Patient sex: F
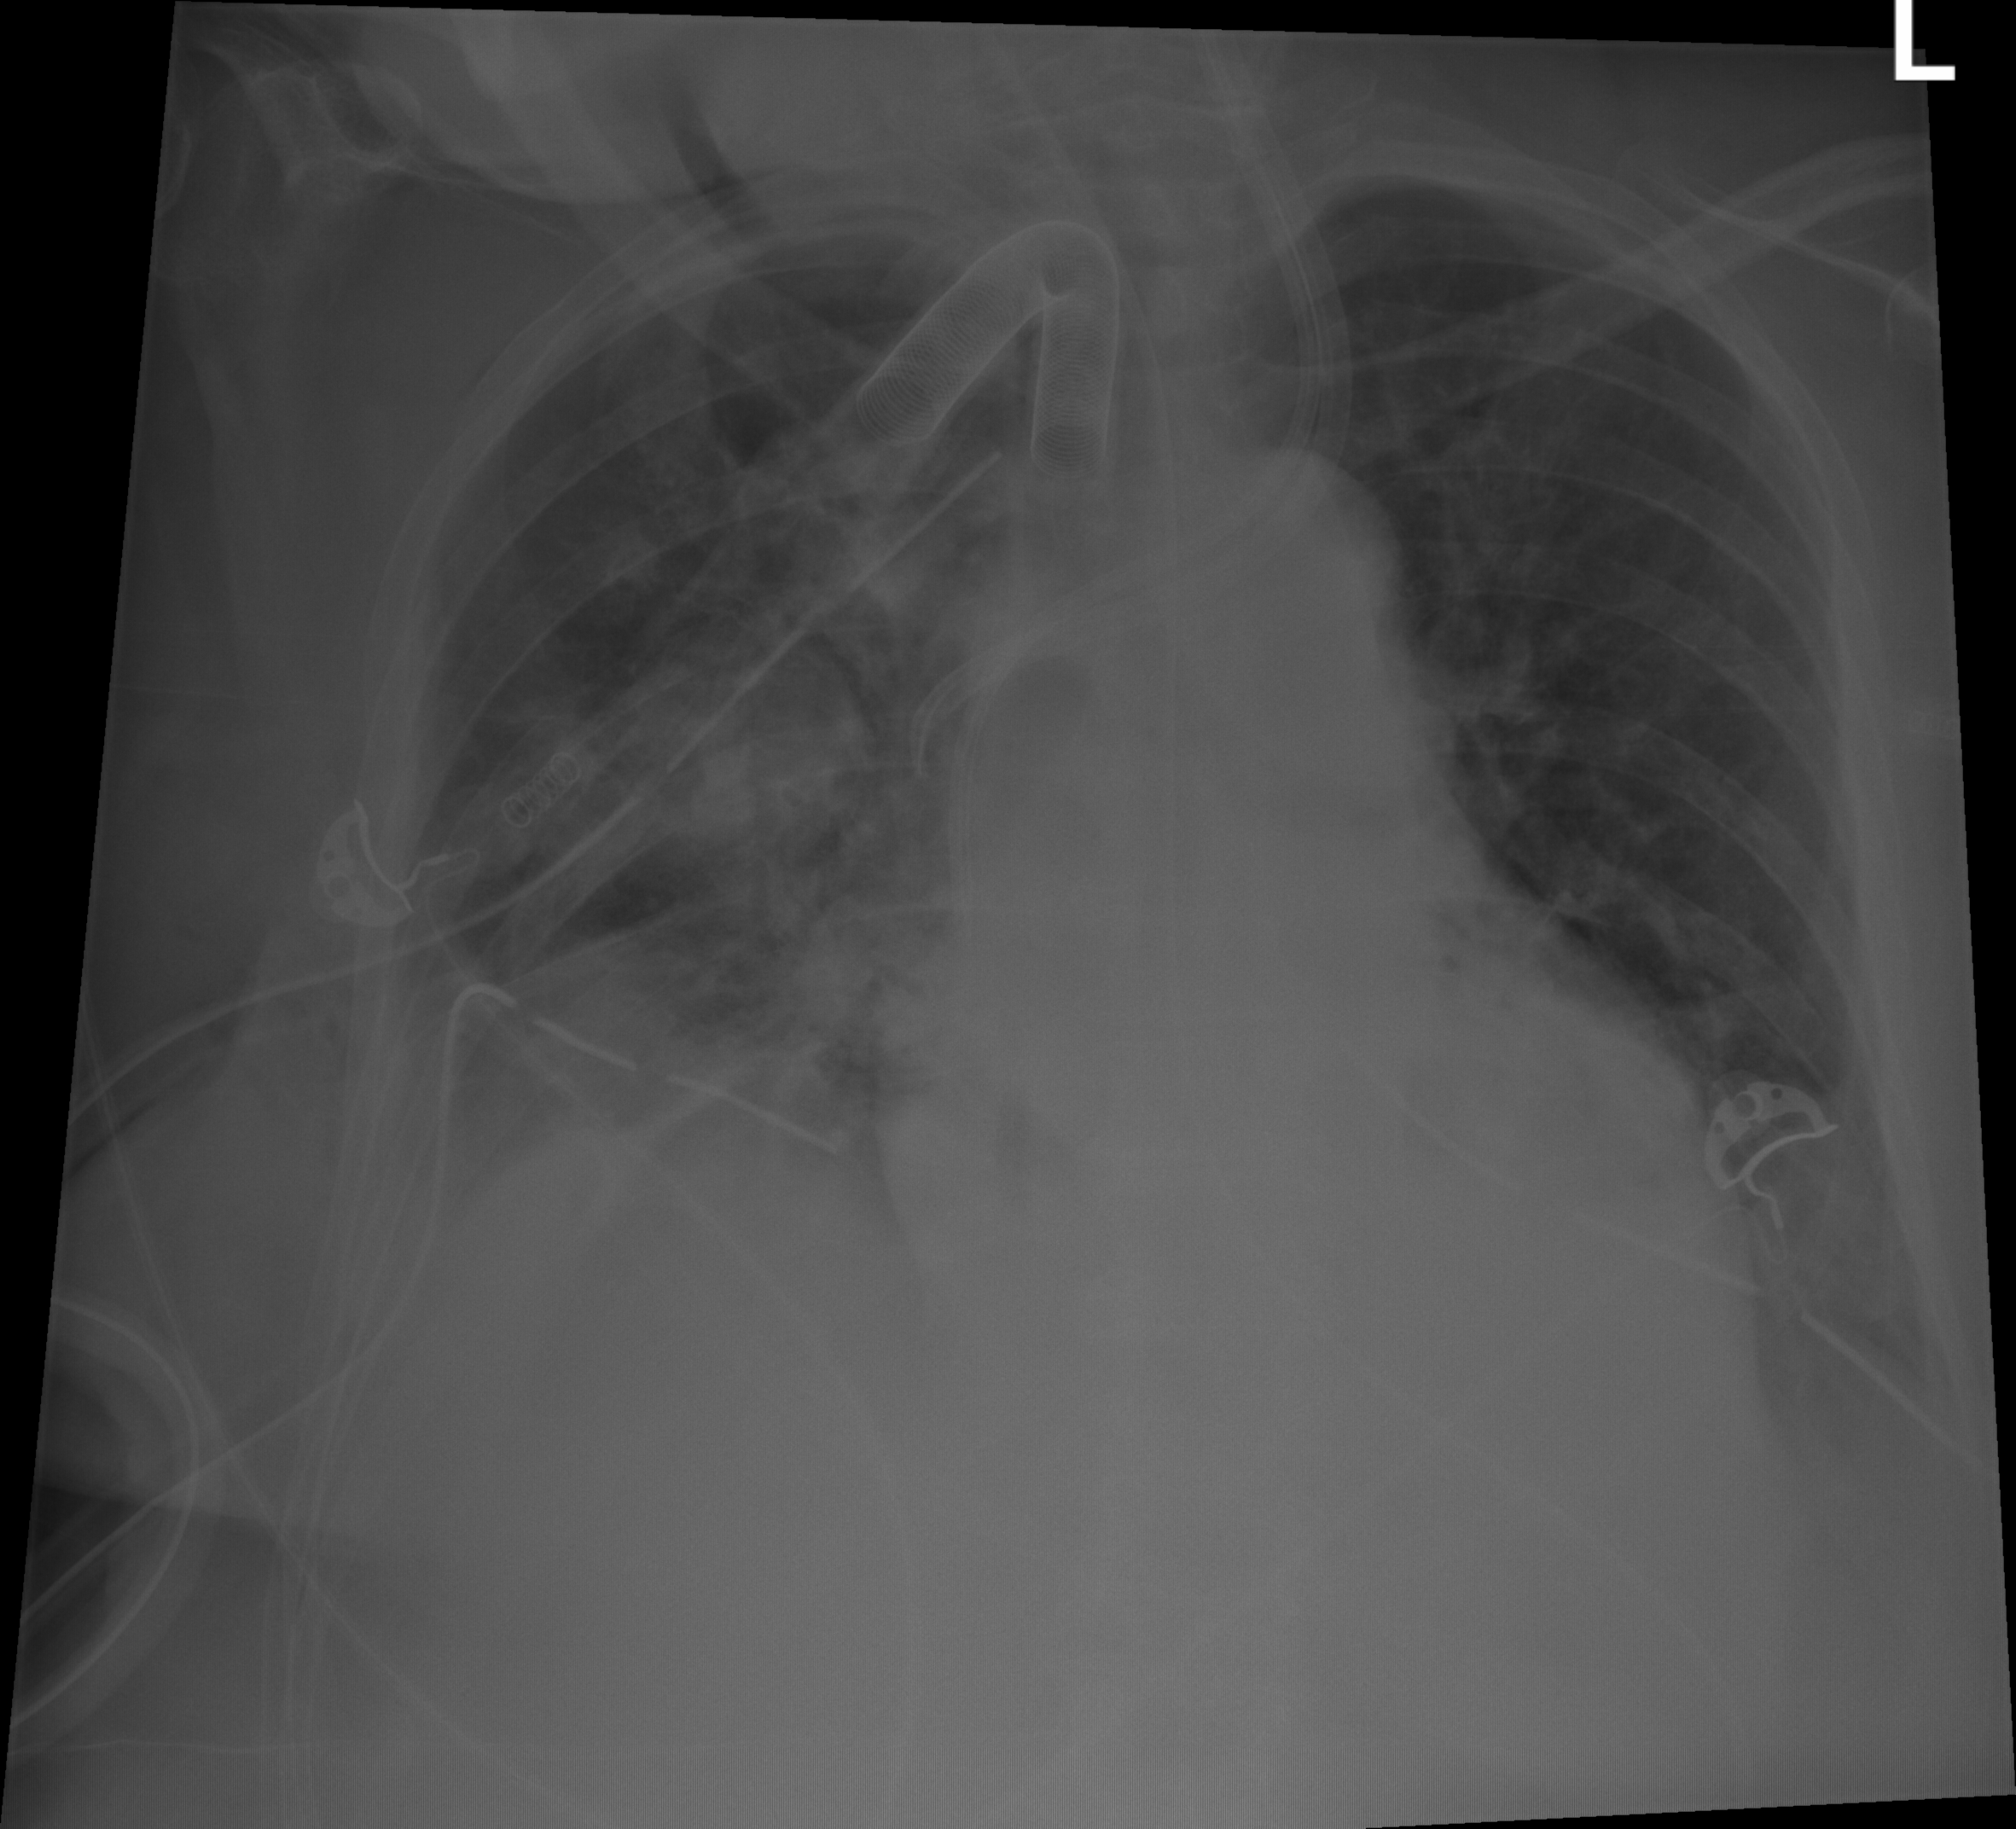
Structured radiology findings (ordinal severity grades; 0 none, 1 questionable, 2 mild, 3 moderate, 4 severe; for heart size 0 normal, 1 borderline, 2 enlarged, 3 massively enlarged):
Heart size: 0
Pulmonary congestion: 0
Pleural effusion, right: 2
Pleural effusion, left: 2
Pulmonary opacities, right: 2
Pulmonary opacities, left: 0
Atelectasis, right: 2
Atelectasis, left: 2